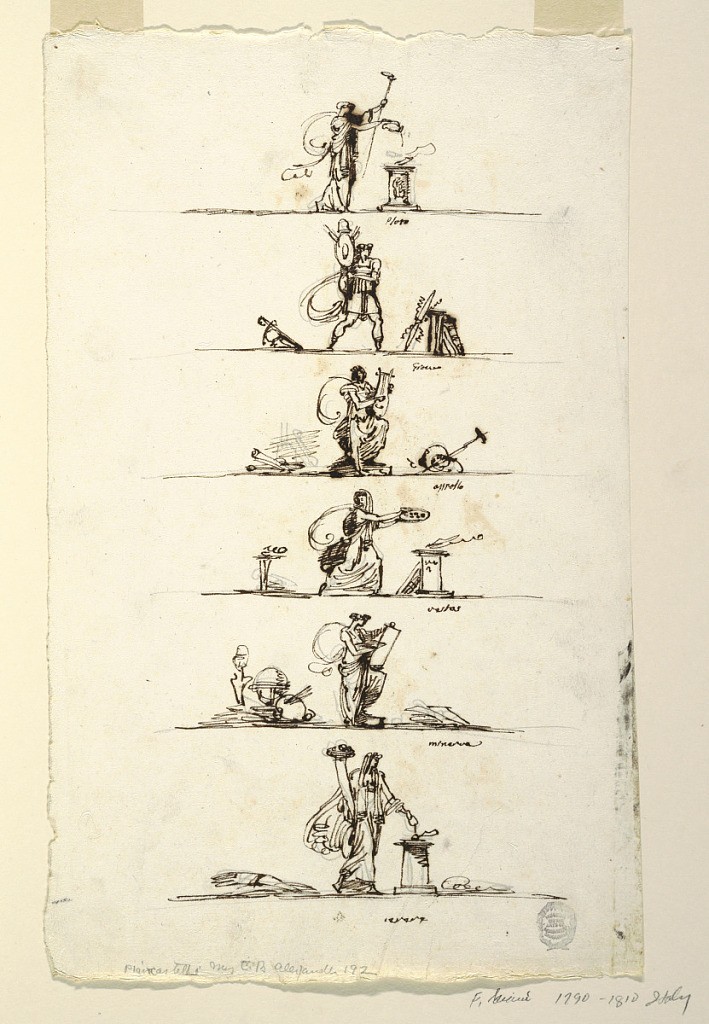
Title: Six Antique Gods and Goddesses
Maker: Felice Giani, Italian, 1758–1823
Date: after 1850
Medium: Pen and brown ink, black chalk, graphite on laid paper
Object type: Drawing
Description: Vertical rectangle. One below the other, standing upon a line. A sacrificing woman, carrying in left hand torch; caption: "Pluto." Warrior walking carrying trophy; between two trophies, right one composing thunder-bolt; caption: "Gione" Apollo standing and playing lyre; at left, rolls lying, at right, other objects; caption: "Apollo." Woman hurries to sacrifice at altar; black chalk: the stake upon which Hercules lies is lighted.